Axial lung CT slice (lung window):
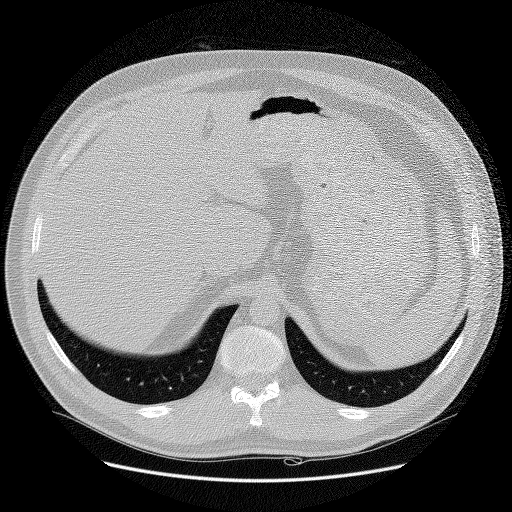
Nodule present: no